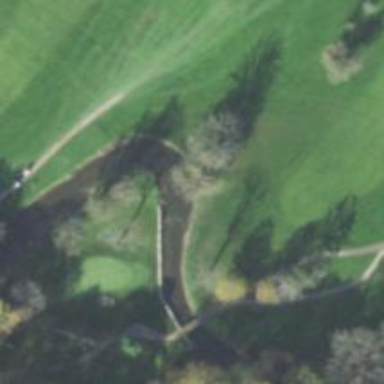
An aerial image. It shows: Path for both roads and golfers.